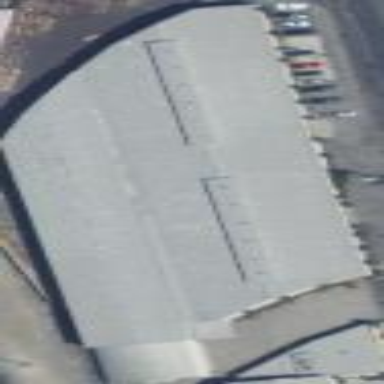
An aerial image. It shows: Warehouse building.